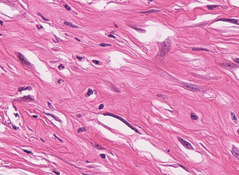
Tumor epithelial tissue: no
Tumor-associated stroma tissue: yes
Normal tissue: no